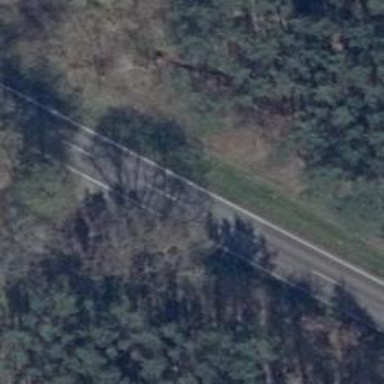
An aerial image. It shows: Forestry vehicle track with grade 1 concrete lanes.